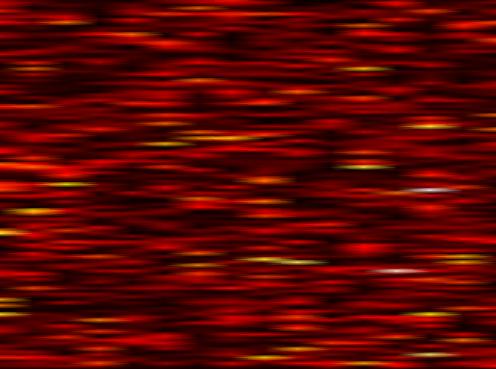
Label: UFMC